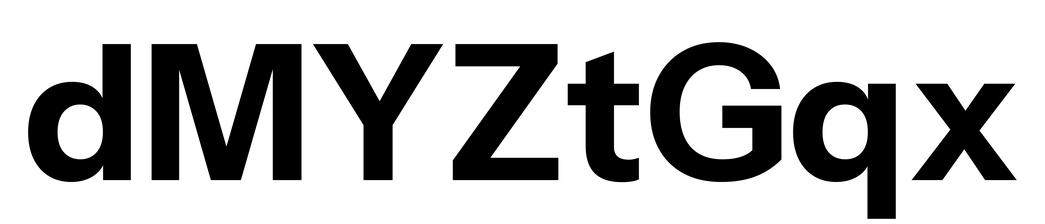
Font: InstrumentSans_Bold